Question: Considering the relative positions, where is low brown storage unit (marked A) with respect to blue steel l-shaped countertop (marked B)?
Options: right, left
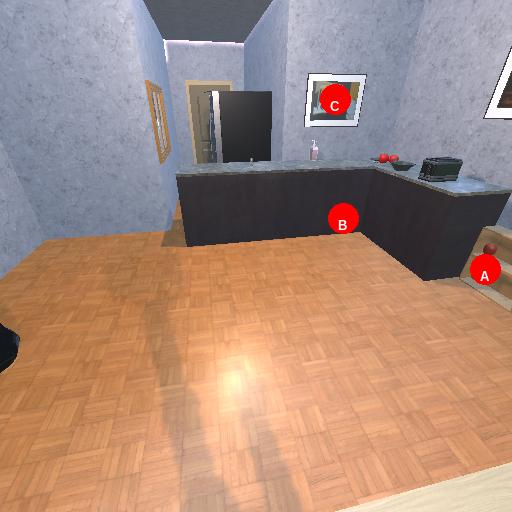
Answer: right